Interaction volume radius: 5 \u00c5
Interaction volume height: 25 \u00c5
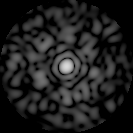
Disorder parameter: 0.7899